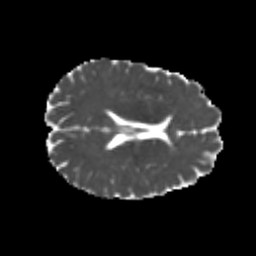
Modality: MD
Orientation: axial
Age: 21
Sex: male
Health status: healthy
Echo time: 0.074 s